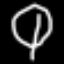
Label: leaf